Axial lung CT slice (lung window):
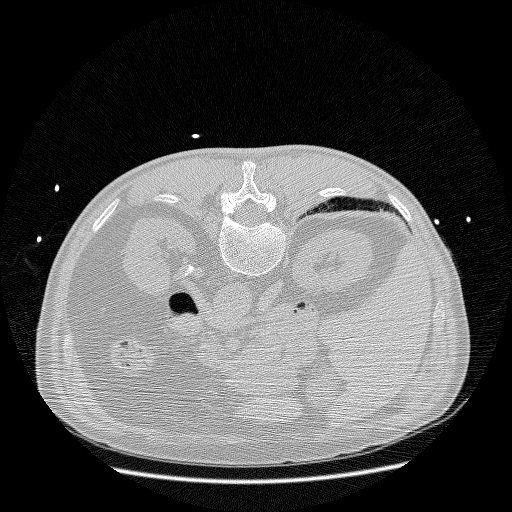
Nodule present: no